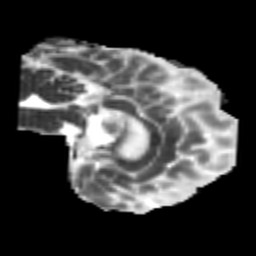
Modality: MD
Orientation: sagittal
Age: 24
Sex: male
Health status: healthy
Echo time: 0.074 s